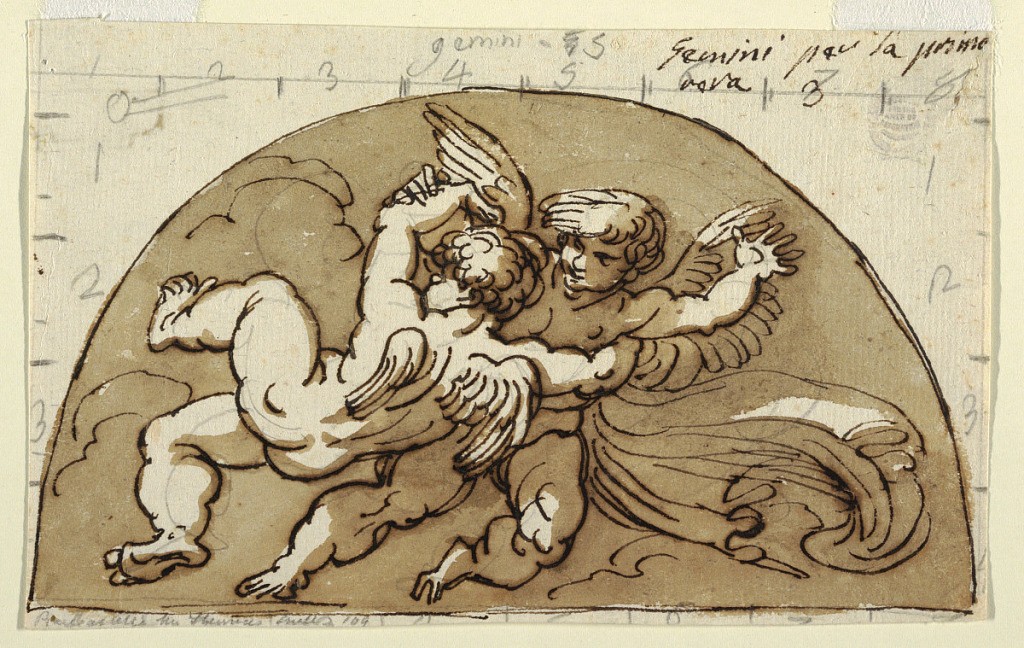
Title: Gemini, Lunette for Ceiling, Sala Ottagonale, Palazzo Milzetti, Faenza
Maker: Felice Giani, Italian, 1758–1823
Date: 1804–05
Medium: Pen and brown ink, light brown wash, over graphite on white laid paper
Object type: Drawing
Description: Two putti embracing in a demi lune.